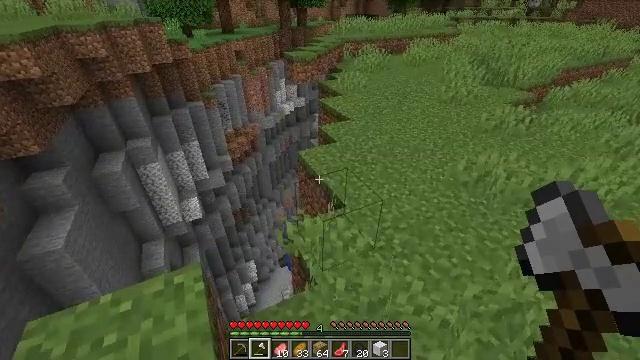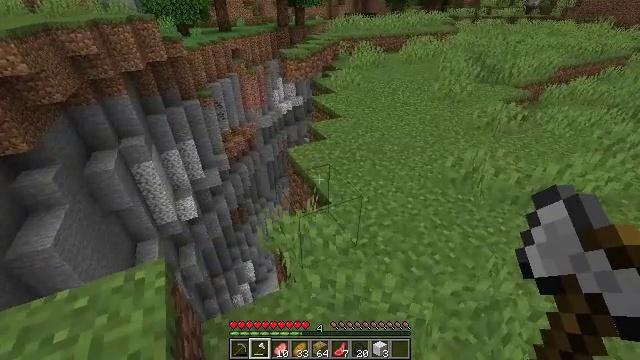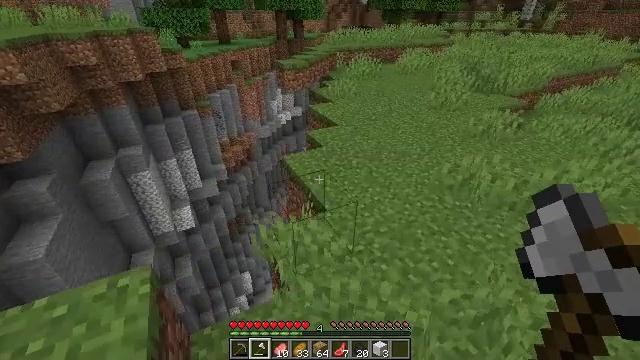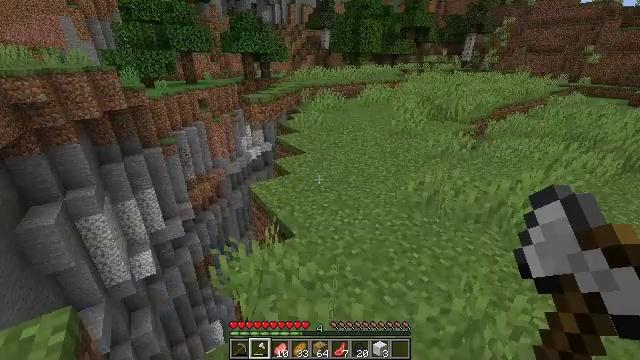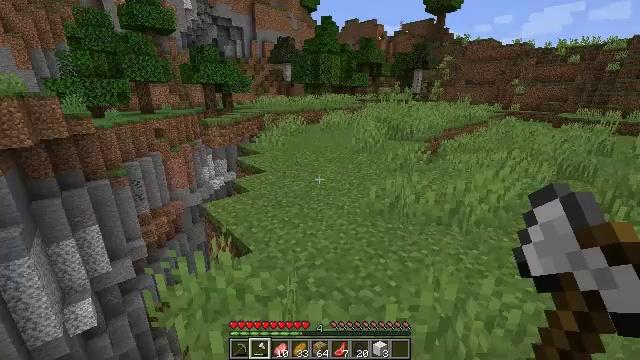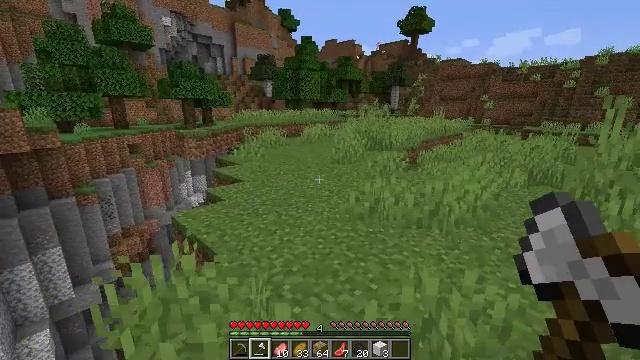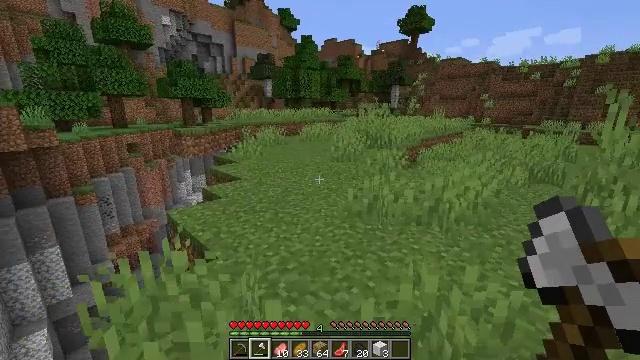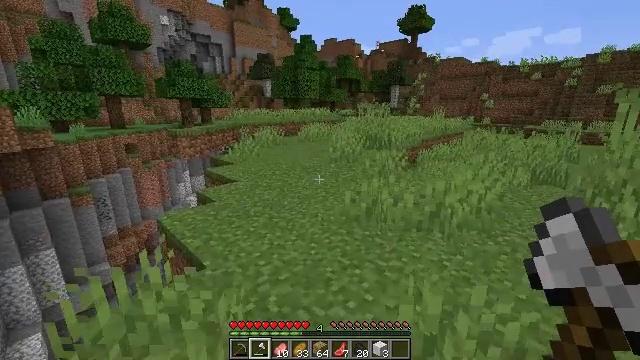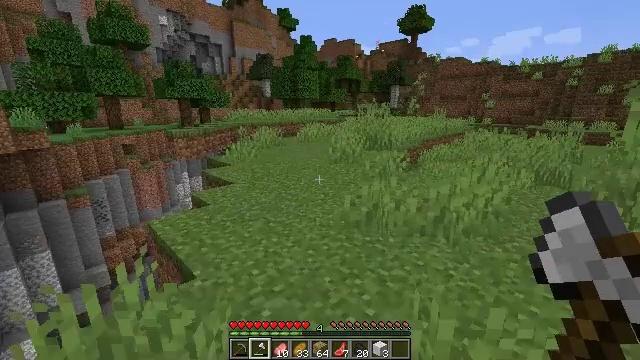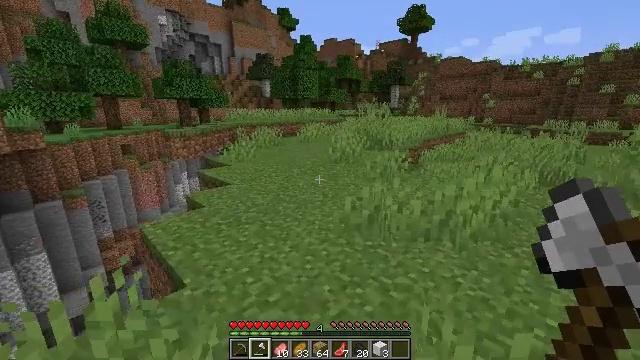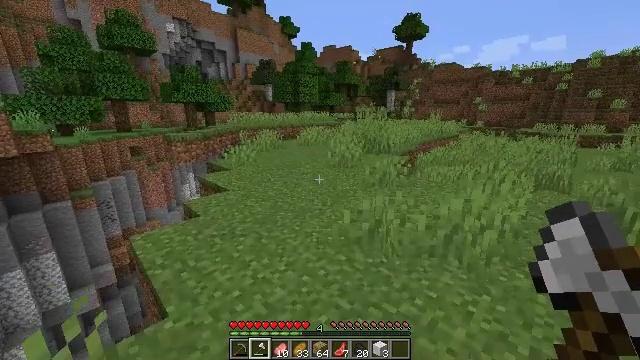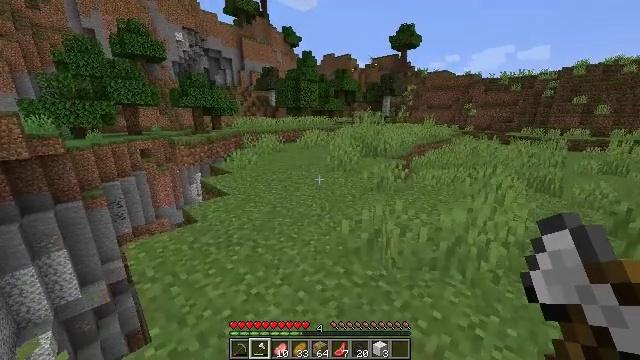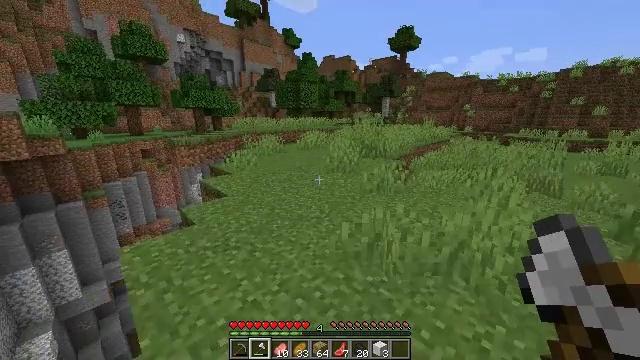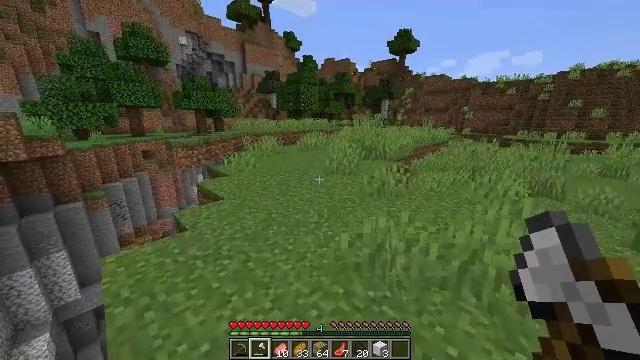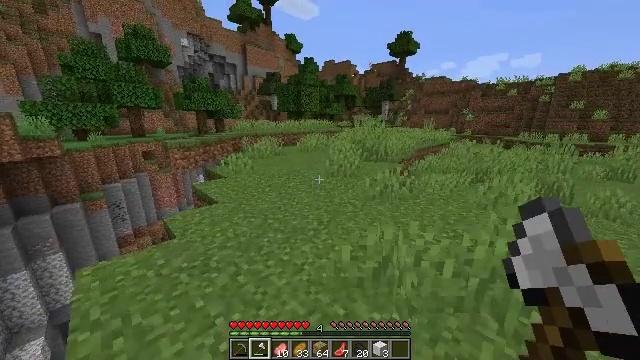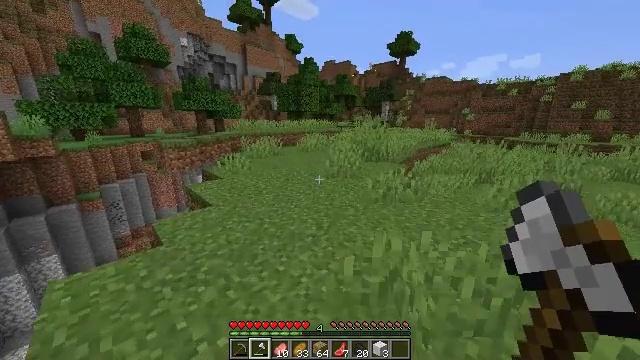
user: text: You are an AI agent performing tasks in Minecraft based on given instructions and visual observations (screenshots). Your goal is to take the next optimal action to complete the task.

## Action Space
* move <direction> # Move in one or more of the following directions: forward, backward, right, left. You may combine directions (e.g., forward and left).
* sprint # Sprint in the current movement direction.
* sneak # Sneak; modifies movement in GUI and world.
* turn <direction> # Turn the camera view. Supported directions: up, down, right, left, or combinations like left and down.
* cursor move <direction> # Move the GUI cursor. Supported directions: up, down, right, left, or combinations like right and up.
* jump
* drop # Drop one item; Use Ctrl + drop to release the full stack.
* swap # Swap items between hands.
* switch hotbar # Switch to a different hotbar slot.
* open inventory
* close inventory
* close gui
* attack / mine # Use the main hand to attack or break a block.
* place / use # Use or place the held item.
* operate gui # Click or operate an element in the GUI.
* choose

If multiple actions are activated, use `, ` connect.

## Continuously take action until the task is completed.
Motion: motion action
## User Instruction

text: Interact with the crafting table to craft a campfire.
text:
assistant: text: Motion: move right
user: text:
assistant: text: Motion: move forward and move right, turn up
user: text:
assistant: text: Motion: move forward and move right, turn right and up
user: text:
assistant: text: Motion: move forward and move right, turn right and up
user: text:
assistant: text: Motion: move forward, turn right and up
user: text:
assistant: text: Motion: move forward
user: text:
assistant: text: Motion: move forward
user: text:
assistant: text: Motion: move forward
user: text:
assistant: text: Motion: move forward, sprint
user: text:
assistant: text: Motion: move forward, sprint
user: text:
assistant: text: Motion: move forward, sprint
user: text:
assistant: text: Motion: move forward, sprint
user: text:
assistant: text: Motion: move forward, sprint
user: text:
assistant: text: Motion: move forward, sprint
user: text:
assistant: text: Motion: move forward, sprint
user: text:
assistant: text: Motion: move forward, sprint
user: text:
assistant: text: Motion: move forward, sprint
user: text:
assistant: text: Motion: move forward, sprint
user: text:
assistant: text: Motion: move forward, sprint
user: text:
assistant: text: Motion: move forward, sprint
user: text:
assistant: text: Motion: move forward, sprint
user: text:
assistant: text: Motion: move forward, sprint
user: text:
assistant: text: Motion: move forward, sprint
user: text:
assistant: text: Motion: move forward, sprint
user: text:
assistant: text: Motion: move forward, sprint
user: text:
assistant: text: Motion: move forward, sprint
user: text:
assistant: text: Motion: move forward, sprint
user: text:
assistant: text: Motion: move forward, sprint
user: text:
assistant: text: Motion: move forward, sprint
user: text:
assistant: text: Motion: move forward, sprint